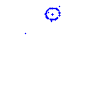
Particle: proton